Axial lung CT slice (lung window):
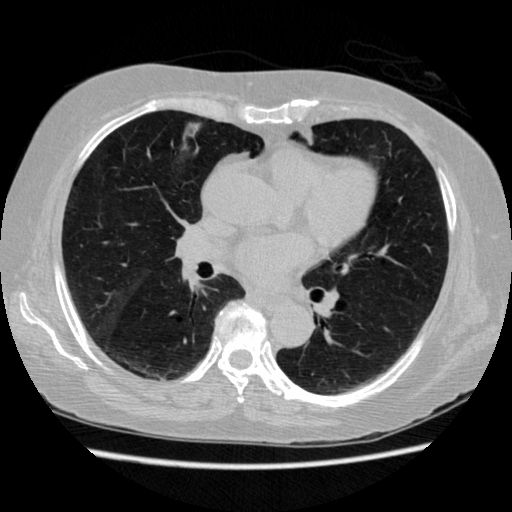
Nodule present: no